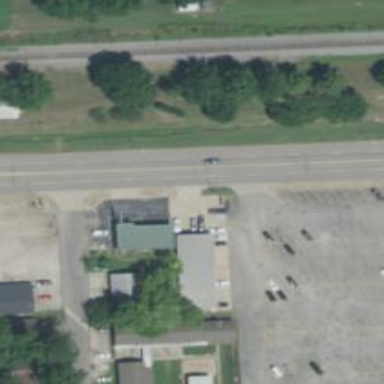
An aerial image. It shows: Clinic.